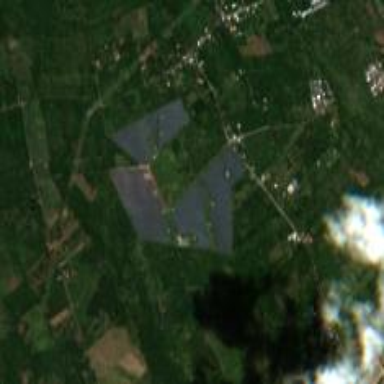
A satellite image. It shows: Solar power plant consisting of photovoltaic panels.